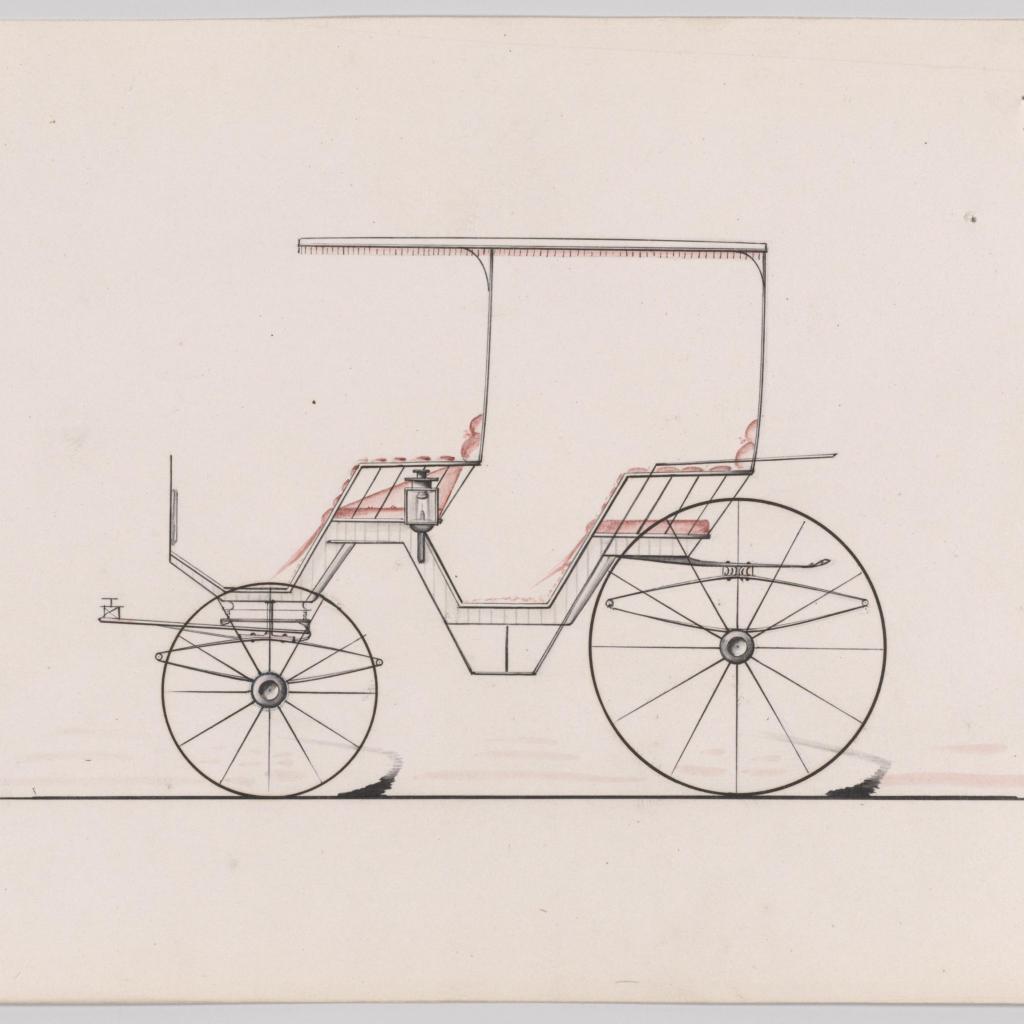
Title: Design for Canopy Top Phaeton, no. 3079a
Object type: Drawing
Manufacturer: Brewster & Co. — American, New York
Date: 1874
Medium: Graphite, pen and black ink, watercolor and gouache
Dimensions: Sheet: 6 1/2 x 9 1/4 in. (16.5 x 23.5 cm)
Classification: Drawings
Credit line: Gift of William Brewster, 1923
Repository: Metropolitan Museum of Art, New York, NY